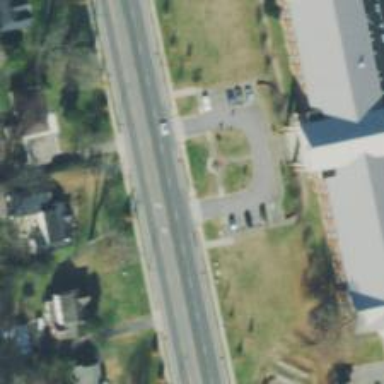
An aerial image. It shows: Footway.